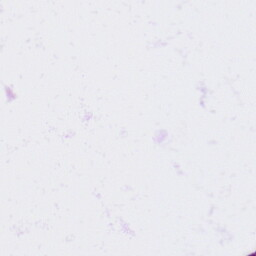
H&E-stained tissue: Lung